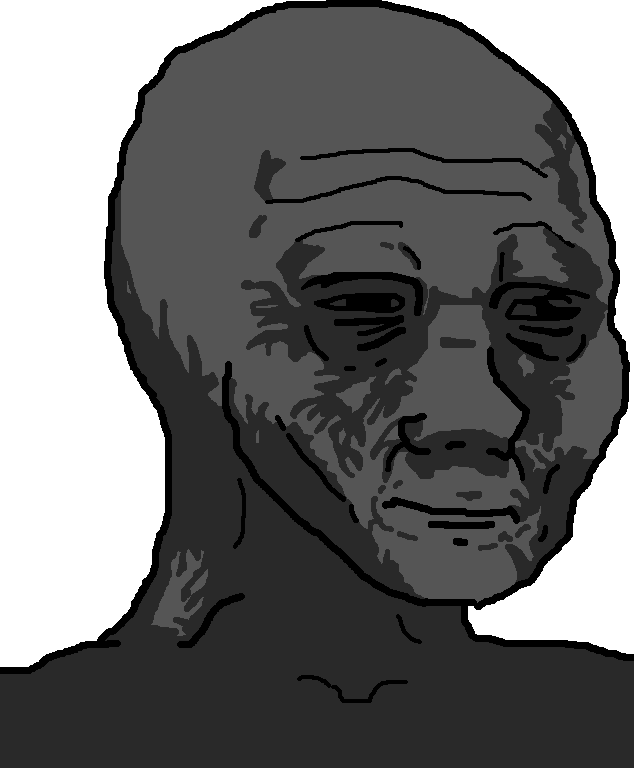
Label: 5_Tired_Wojak